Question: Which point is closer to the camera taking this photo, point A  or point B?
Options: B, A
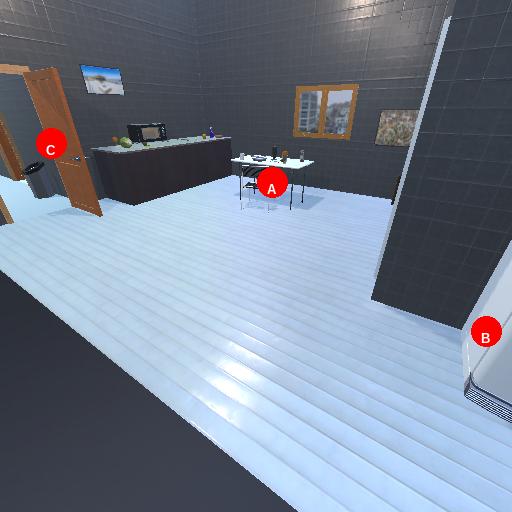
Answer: B